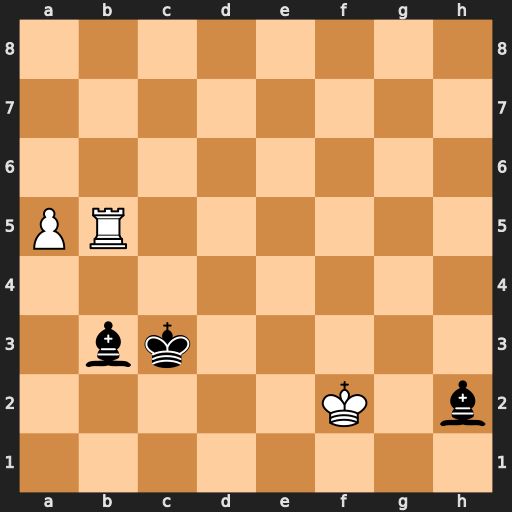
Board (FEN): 8/8/8/PR6/8/1bk5/5K1b/8
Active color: w
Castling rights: -
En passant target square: -
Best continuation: a6 Bc4 a7 Bxb5 a8=Q